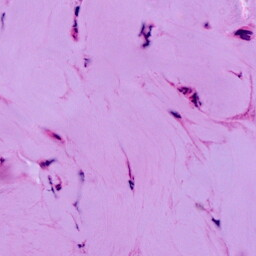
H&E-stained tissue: Breast